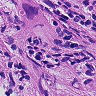
Metastatic tissue present: yes